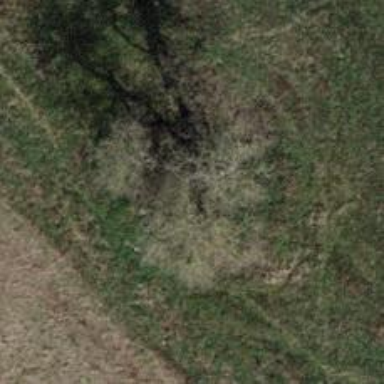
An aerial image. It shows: Deciduous broadleaved tree.